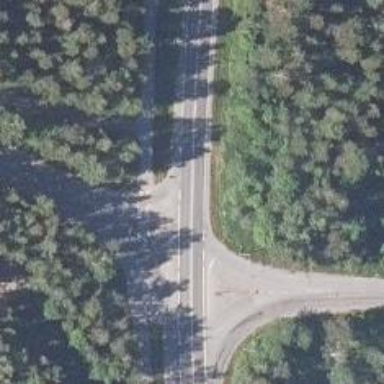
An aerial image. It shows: Tertiary road with primary link functionality.